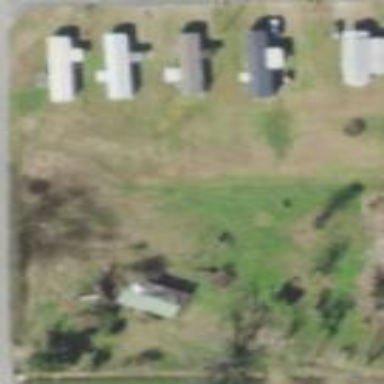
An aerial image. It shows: Residential area designated as trailer park.